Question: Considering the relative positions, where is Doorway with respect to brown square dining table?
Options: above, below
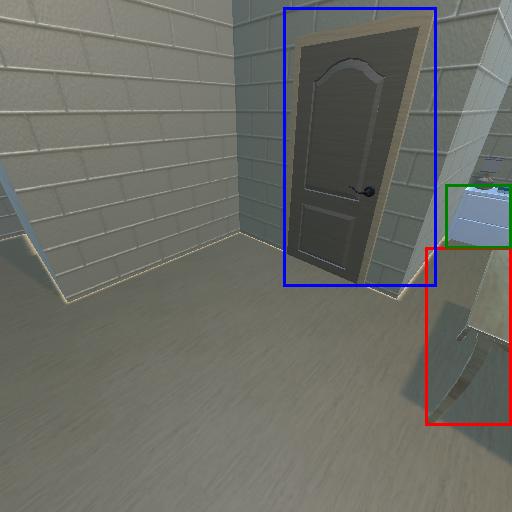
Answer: above